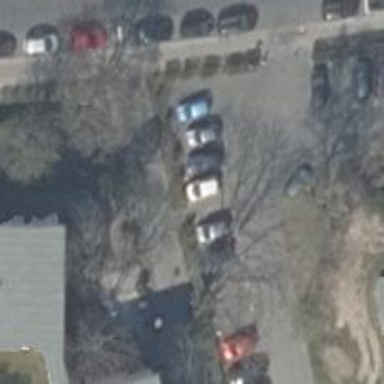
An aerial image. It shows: Parking aisle designated as service road.